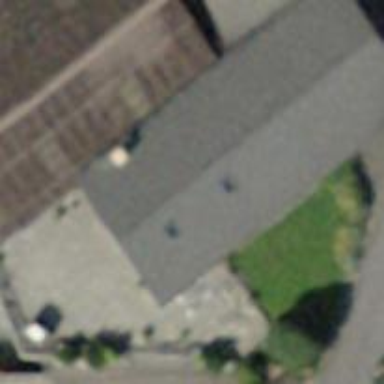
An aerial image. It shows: Warehouse building.